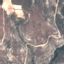
Land use / land cover: HerbaceousVegetation